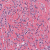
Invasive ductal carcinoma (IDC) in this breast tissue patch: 1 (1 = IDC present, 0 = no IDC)